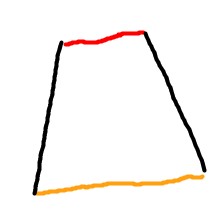
Shape: trapezoid